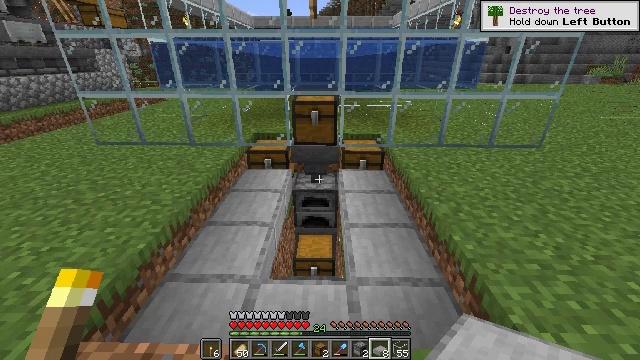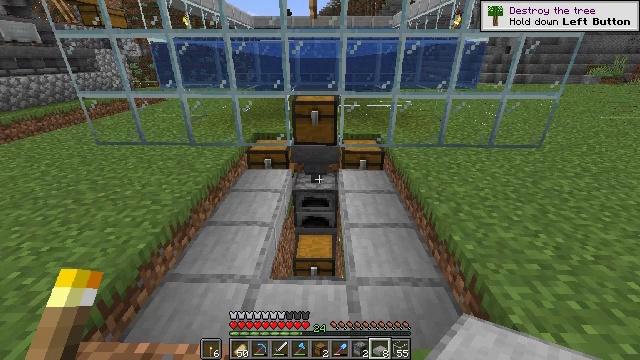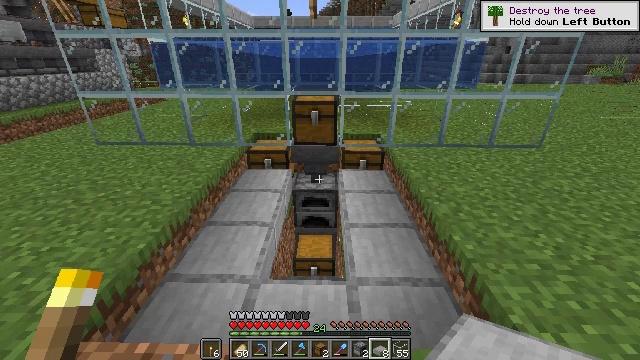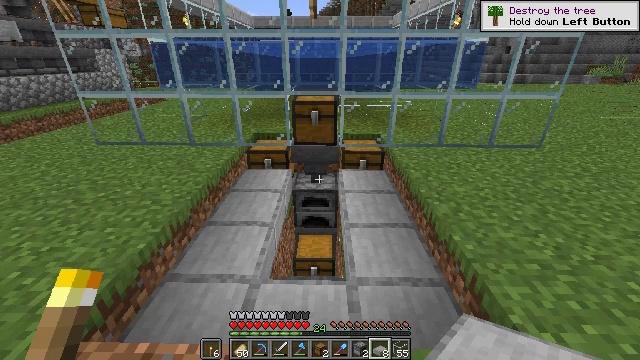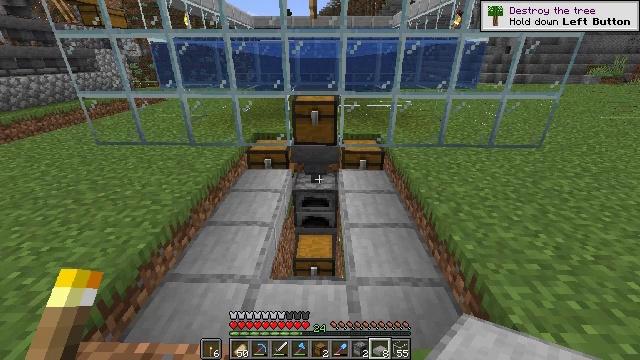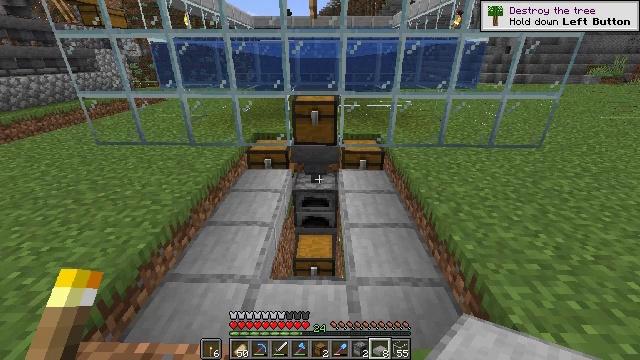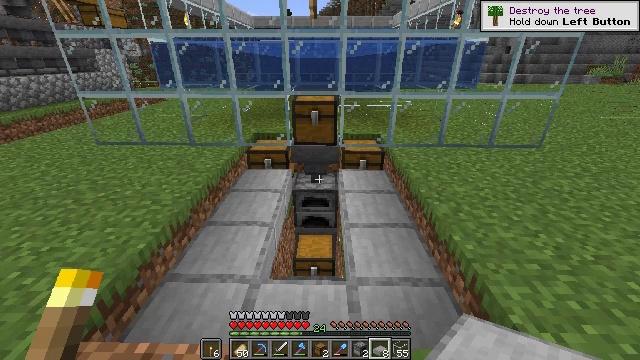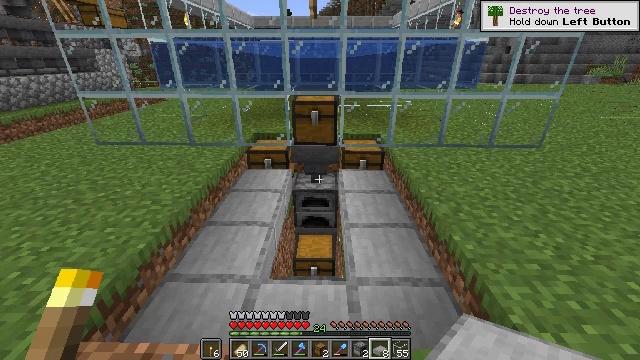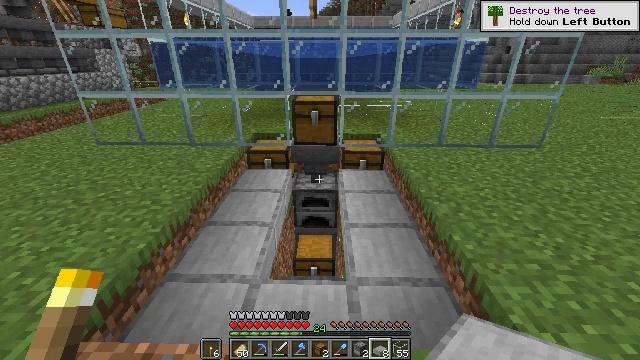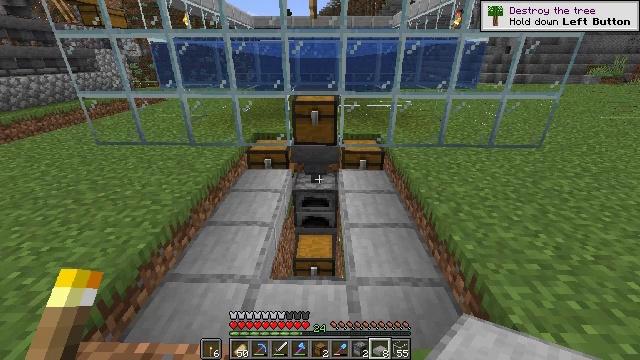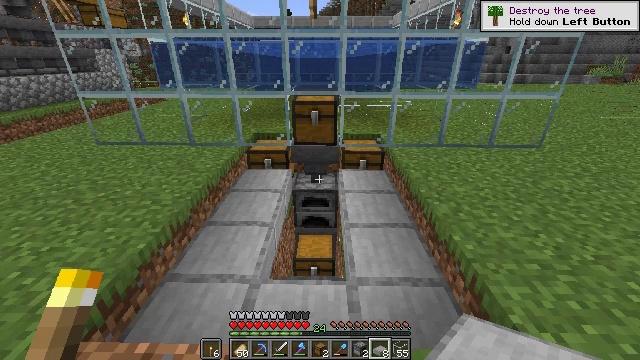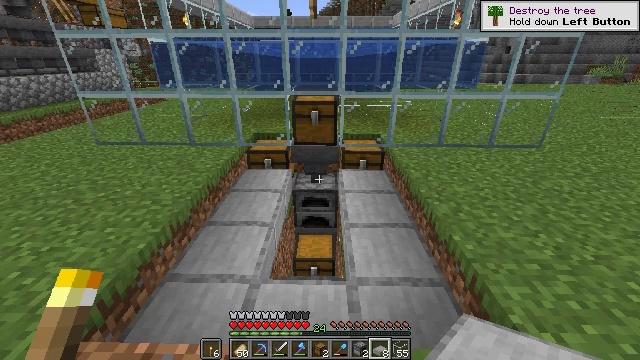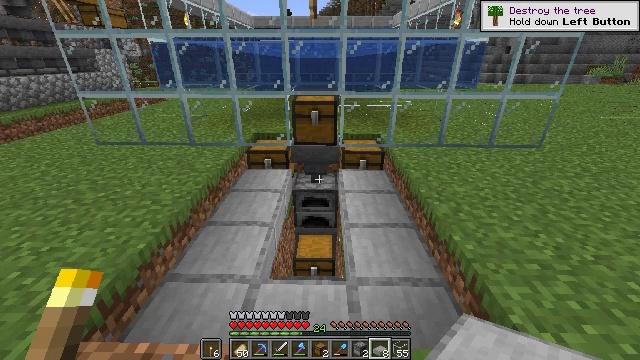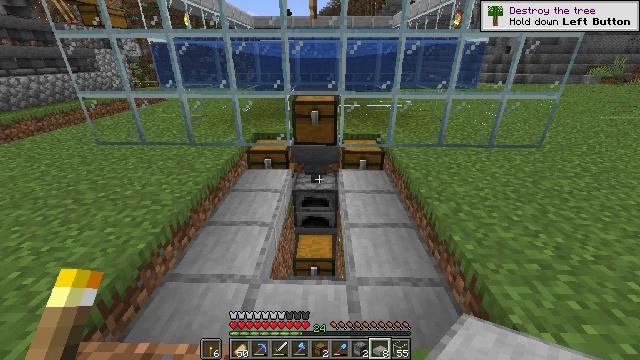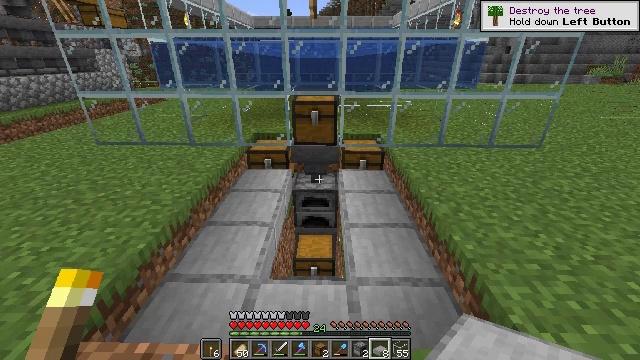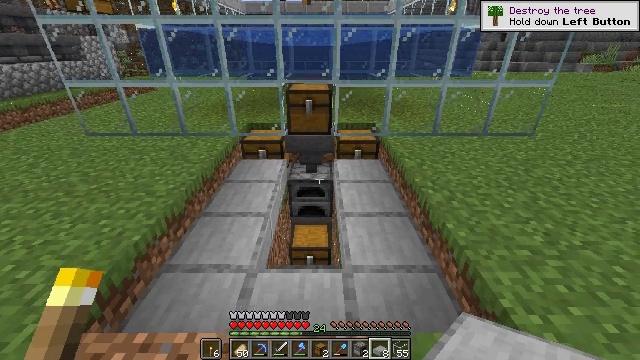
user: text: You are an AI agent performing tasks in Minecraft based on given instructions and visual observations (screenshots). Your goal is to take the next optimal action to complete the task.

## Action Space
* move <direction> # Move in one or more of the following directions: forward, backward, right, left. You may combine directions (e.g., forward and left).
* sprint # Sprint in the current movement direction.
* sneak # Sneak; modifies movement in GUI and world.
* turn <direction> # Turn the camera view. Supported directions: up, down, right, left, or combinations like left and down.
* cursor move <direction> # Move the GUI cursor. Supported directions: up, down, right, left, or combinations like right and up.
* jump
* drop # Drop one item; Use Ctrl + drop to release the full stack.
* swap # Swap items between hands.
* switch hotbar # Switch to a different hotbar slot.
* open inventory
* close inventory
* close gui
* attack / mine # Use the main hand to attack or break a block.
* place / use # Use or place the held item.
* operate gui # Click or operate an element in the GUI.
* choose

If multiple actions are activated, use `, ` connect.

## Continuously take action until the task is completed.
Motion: motion action
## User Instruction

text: Collect smooth stone slab pieces.
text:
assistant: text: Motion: no_op
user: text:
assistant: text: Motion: no_op
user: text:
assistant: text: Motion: no_op
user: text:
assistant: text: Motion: no_op
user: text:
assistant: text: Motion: no_op
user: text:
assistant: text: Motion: no_op
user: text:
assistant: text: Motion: no_op
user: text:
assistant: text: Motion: no_op
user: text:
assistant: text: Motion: no_op
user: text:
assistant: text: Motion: no_op
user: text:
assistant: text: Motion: no_op
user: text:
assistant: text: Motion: no_op
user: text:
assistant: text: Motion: no_op
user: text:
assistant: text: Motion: no_op
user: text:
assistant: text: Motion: turn right and down
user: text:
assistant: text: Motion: turn left and down
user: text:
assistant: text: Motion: no_op
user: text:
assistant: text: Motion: no_op
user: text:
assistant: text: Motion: no_op
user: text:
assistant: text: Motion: no_op
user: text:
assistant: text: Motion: no_op
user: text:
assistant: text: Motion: no_op
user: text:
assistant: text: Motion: no_op
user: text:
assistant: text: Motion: no_op
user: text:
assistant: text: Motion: no_op
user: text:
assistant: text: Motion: no_op
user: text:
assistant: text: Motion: no_op
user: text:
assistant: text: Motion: no_op
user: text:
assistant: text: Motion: turn left and down
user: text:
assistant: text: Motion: turn down